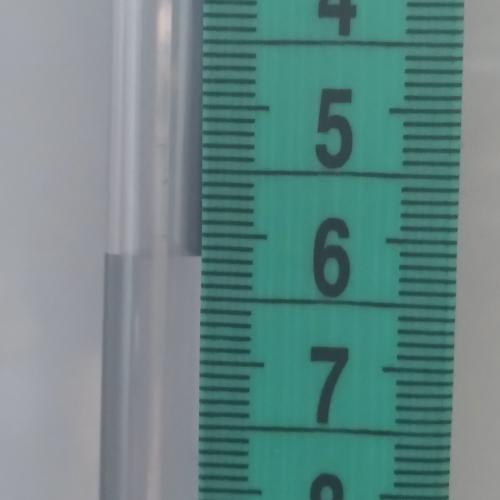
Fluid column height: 6.2 cm